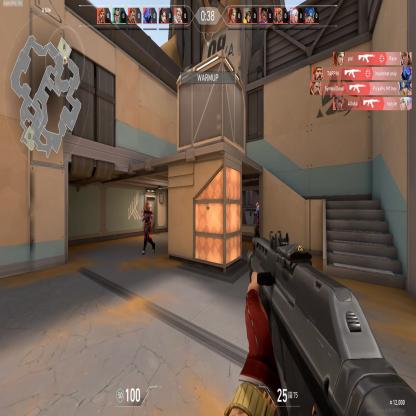
Label: enemy